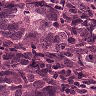
Metastatic tissue present: yes